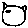
Label: cat